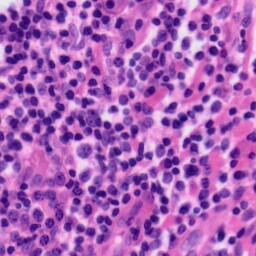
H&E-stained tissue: Tonsil